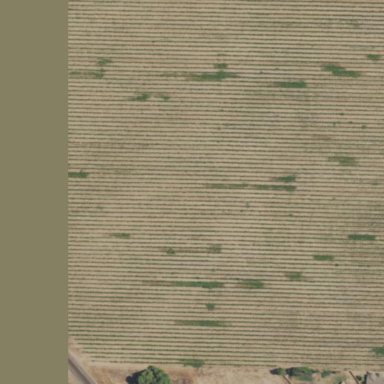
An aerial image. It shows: Vineyard.